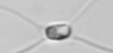
Label: Chaetoceros_tenuissimus